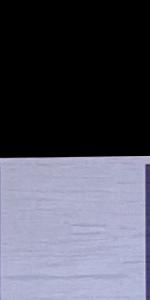
Label: Empty